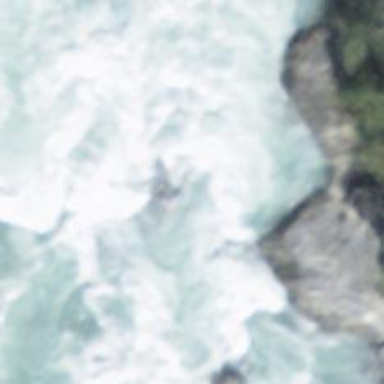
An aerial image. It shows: Rapid whitewater section with grade of 4+.